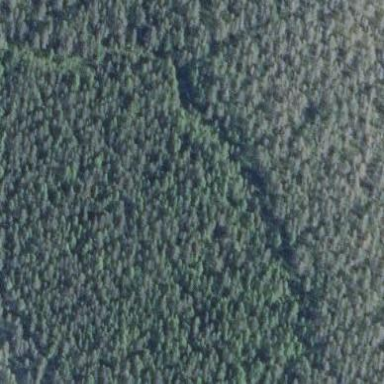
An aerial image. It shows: Woodland with needle-leaved trees.